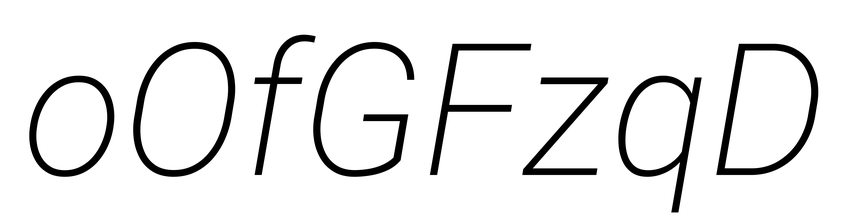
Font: Roboto-Italic_ExtraLight_Italic